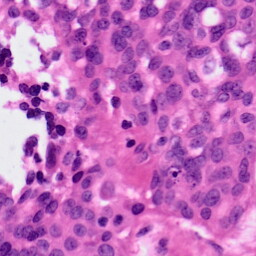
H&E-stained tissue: Ovarian